A bearing vibration time series has been folded into this square grayscale image, one row per segment of consecutive samples. Classify the bearing condition as one of: normal, inner_race, outer_race, ball.
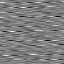
Answer: inner_race